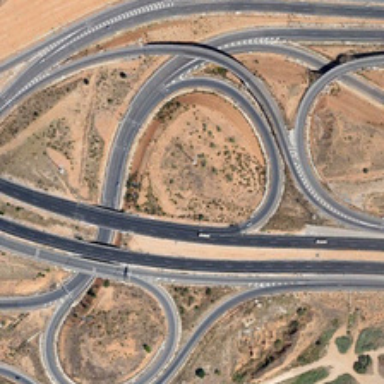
Bareland with several small plants are near a viaduct .